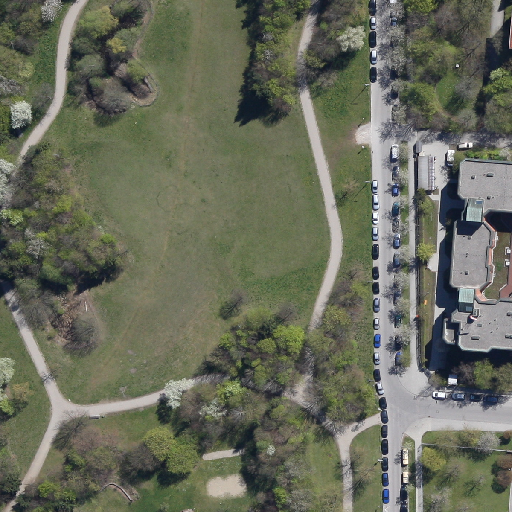
Referring expression: light-duty vehicle in the parking area